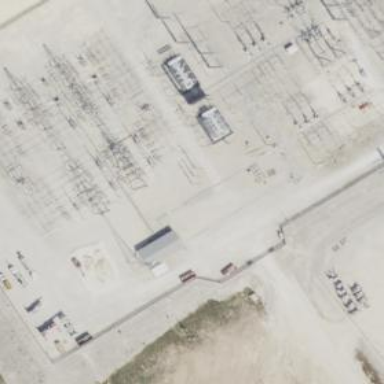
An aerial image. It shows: Switch for power supply.